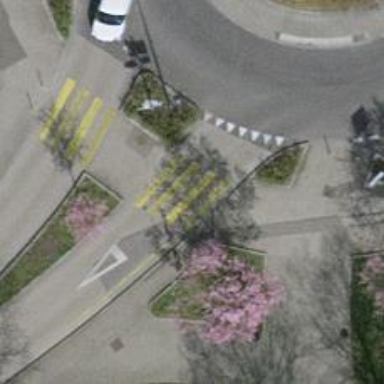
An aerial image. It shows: Uncontrolled zebra crossing with yellow markings.